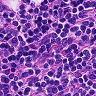
Metastatic tissue present: no